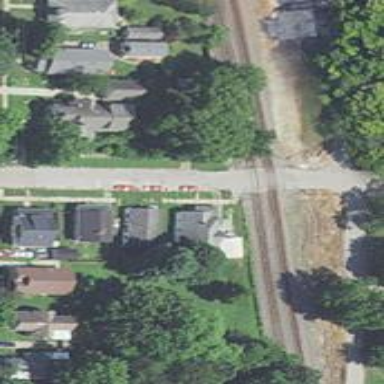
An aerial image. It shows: Level crossing along the railway.